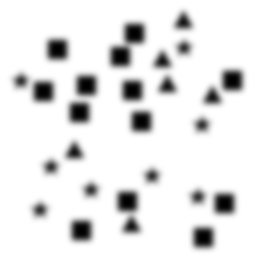
Squares: 13
Triangles: 6
Stars: 8
Total shapes: 27